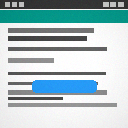
Screen state: on